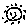
Label: sun